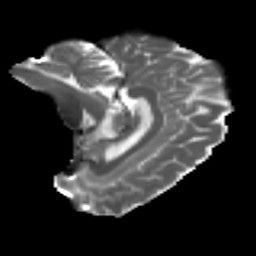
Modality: T2w
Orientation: sagittal
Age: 52
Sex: female
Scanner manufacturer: ge
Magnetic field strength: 3 T
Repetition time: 7.8 s
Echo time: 0.0606 s